Question: There is a service that when I hit it it return me JSON like this, so I think it is returning me the correct JSON I need:

Now in my client contoller I have something simple as this to call the Service and get the JSON back and if I put break points I can see that yes it does have the same JSON posted above
'''
class PharmacyController < ApplicationController
def index
@order_summary = client.get_order_summary(10)
gon.data = @order_summary # my attempt to pass it with GON gem.
end
end
'''
and then in my pharmacy/index.html.erb I am calling my Javascript:
'''
<%= javascript_include_tag 'dummy.js' %>
'''
and my dummy.js javascript file looks like this for now, just to make sure I can see the same number of elements no the array:
'''
$( document ).ready(function() {
var data = gon.data;
console.log( data.length);
});
'''
but what it returns is '"undefined"'
Do you have any other suggestions for how to achieve this?
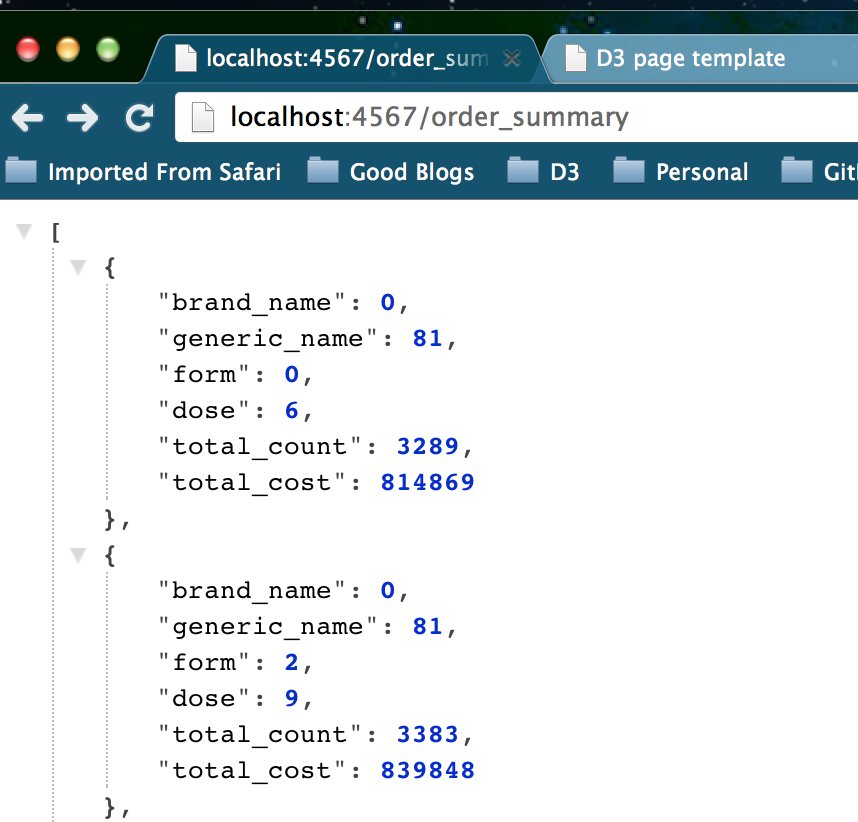
Answer: Use jQuery Ajax
'''
$.ajax({
url: <url>,
type: 'get',
data: {},
success: function (data) {
console.log( data);
}
});
'''